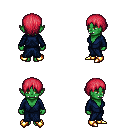
a pixel art fantasy rpg character, female body template, orc, green skin, blue robe, gold greaves, ruby red plain hairstyle, gold boots, four views (front, back, left, right), 2x2 character sprite sheet, small pixel art, hard edges, no anti-aliasing